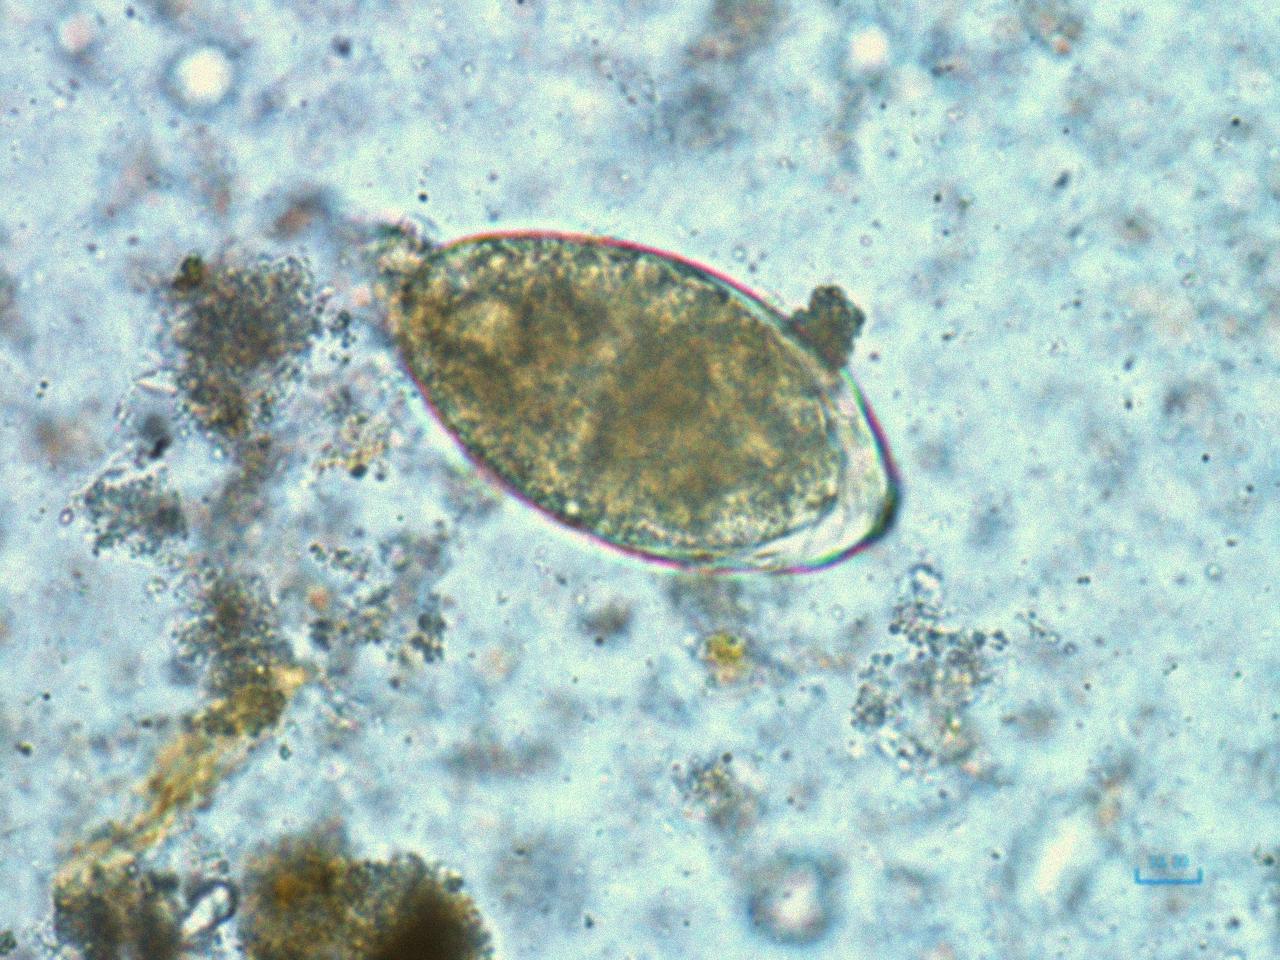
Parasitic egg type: Fasciolopsis buski